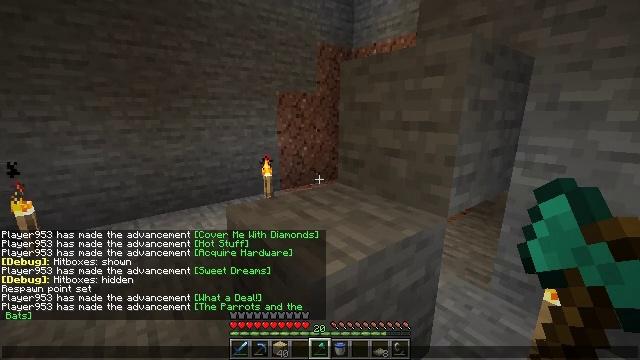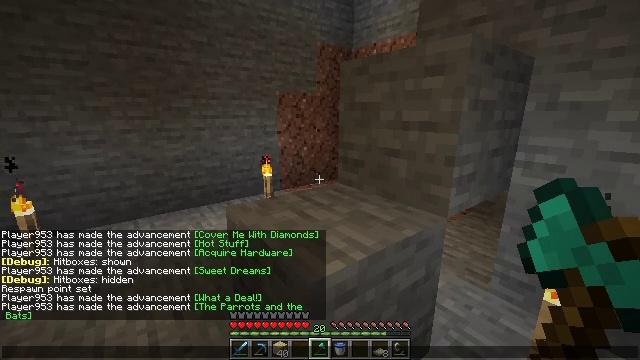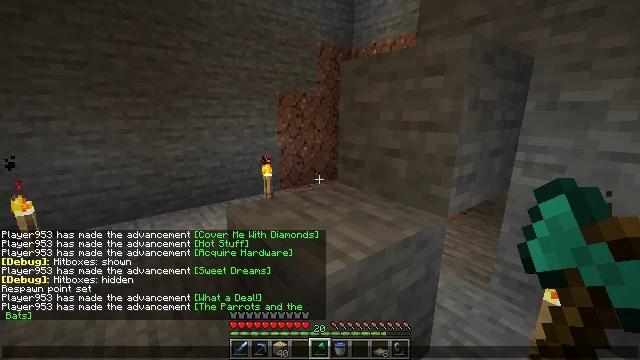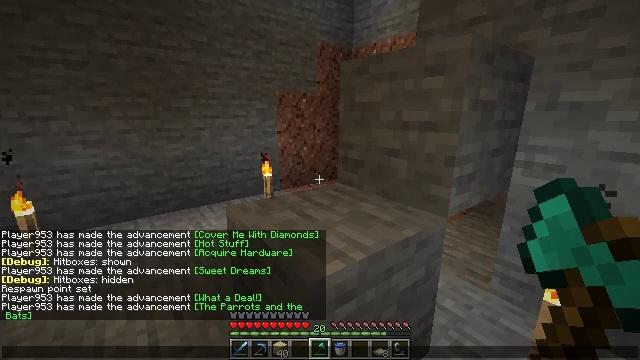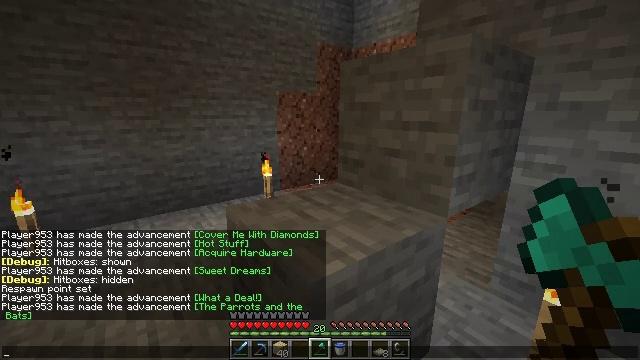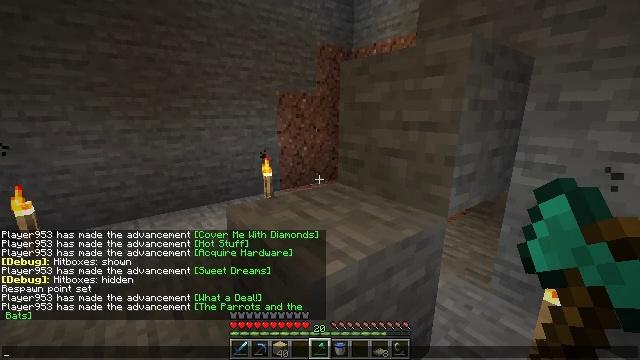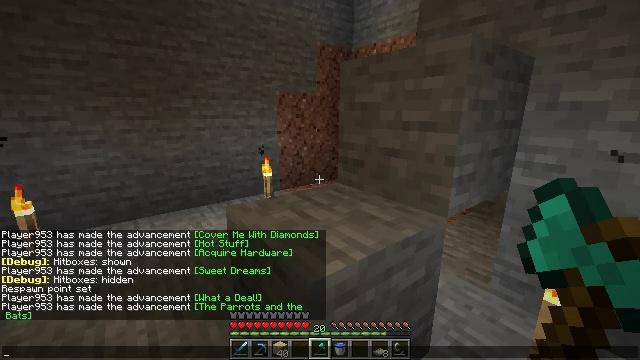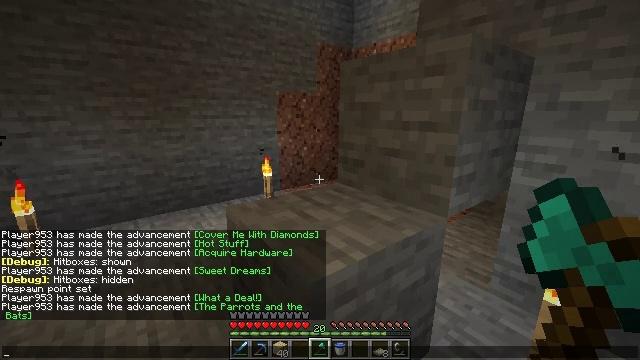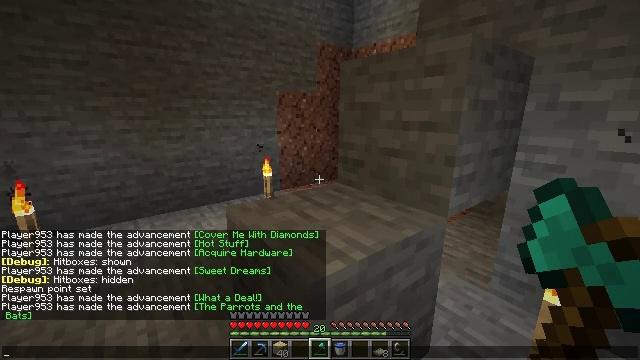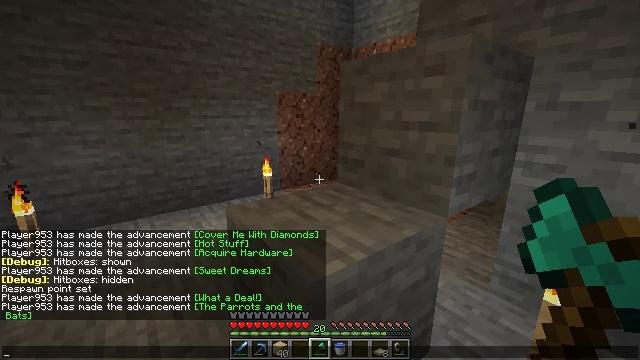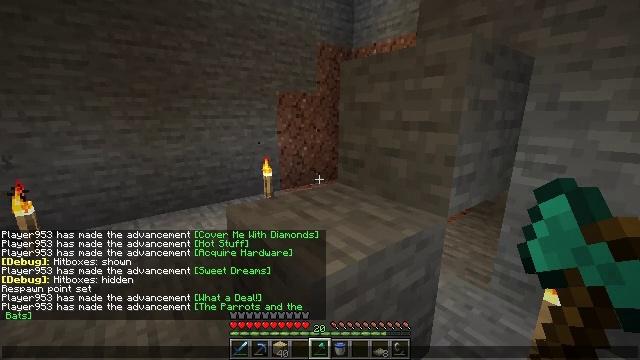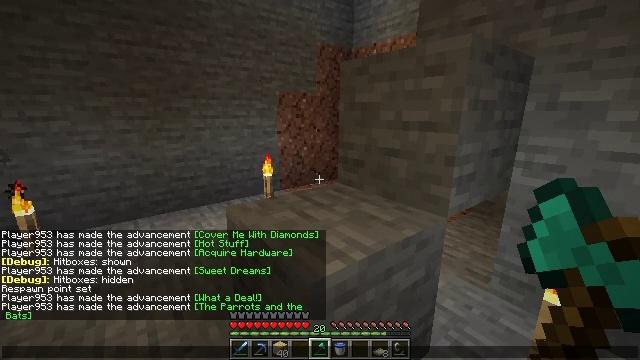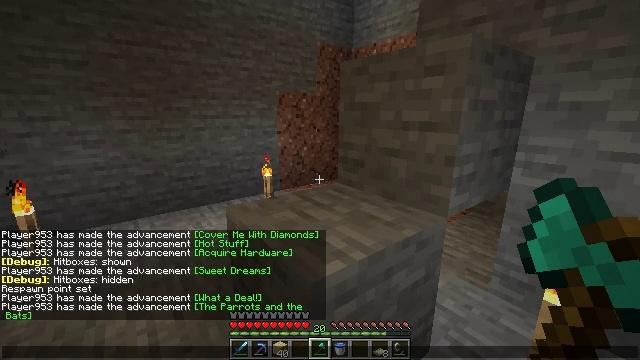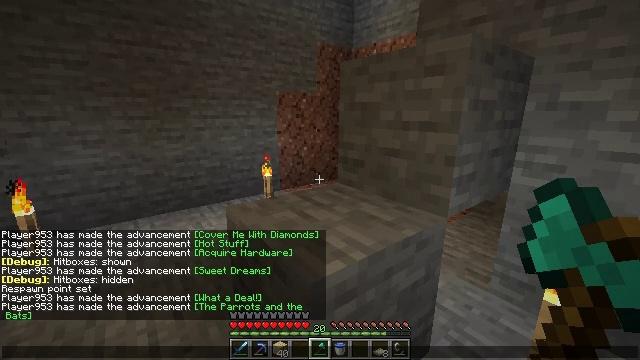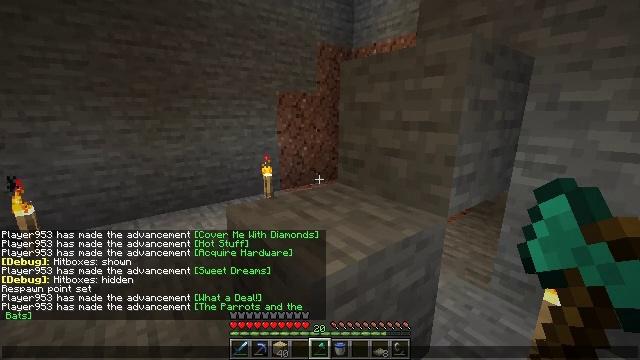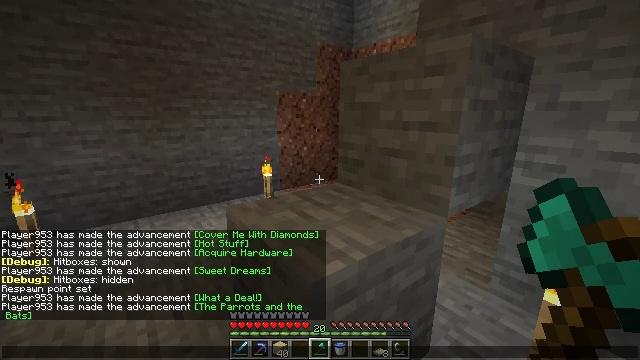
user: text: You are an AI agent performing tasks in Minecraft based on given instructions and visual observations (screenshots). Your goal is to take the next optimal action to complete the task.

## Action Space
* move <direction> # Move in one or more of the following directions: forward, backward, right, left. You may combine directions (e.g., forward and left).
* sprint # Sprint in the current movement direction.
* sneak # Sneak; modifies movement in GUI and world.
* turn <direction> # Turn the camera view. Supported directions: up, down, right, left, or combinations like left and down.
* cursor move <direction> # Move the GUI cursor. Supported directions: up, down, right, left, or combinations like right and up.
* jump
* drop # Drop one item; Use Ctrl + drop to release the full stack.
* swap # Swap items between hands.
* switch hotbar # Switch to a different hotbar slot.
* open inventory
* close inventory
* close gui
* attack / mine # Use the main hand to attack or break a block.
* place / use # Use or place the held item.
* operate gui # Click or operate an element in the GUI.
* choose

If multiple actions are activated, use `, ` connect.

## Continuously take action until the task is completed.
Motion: motion action
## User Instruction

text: Arrange iron ingots in a U-shape to craft a cauldron.
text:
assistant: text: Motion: no_op
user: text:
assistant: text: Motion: no_op
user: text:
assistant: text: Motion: no_op
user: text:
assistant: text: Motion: no_op
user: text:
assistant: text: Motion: no_op
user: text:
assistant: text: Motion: no_op
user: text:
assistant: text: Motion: no_op
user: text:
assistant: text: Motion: no_op
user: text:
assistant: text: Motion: no_op
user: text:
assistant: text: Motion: no_op
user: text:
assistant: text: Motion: no_op
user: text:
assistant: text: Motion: no_op
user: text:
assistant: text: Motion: no_op
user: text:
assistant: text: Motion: no_op
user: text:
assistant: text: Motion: no_op
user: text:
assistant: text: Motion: no_op
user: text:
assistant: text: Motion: no_op
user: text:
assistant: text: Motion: no_op
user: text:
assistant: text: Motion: no_op
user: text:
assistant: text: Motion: no_op
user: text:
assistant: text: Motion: no_op
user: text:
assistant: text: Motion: no_op
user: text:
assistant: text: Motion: turn right and up
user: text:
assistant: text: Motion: turn right and up
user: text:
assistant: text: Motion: turn up
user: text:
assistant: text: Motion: no_op
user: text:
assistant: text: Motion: no_op
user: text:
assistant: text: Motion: no_op
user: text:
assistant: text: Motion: no_op
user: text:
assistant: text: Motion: turn left and down